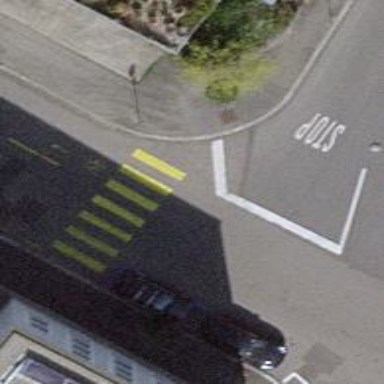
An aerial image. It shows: Uncontrolled road crossing.